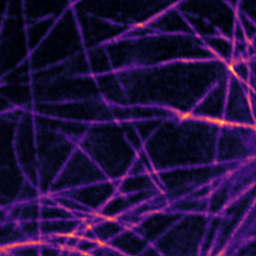
Label: Super-resolution Microtubules image